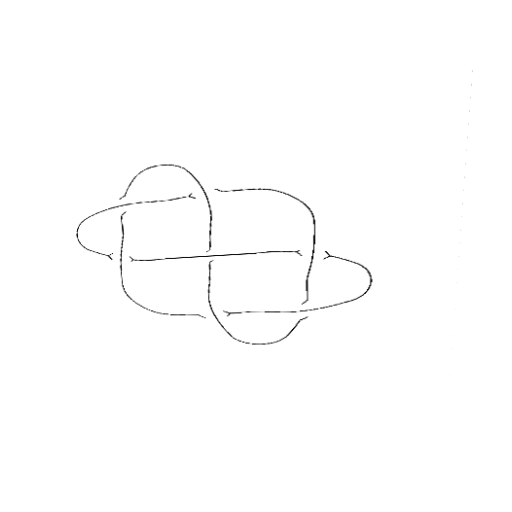
Crossing number: 7